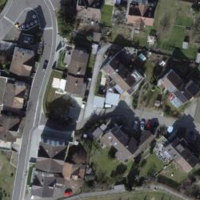
EUNIS habitat code: 54
Species observed at this site:
Vicia sepium
Lysimachia punctata